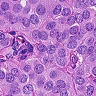
Metastatic tissue present: yes